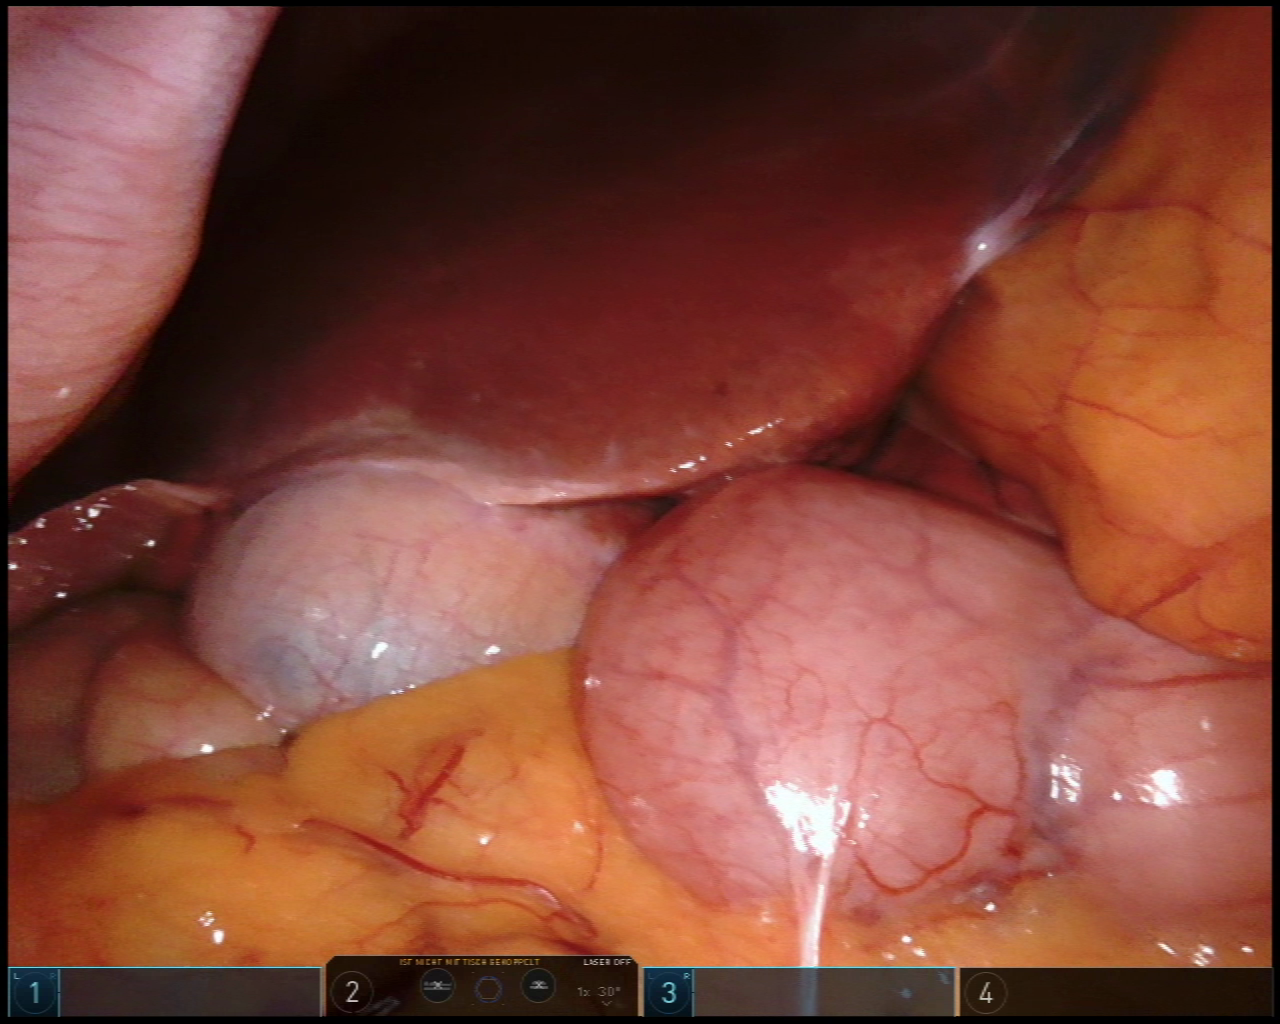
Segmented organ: liver
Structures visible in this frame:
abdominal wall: yes
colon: no
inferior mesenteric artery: no
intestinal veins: no
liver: yes
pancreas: no
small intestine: no
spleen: no
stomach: yes
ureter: no
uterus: no
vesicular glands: no